Aerial crown-view tile of a tropical tree (Barro Colorado Island, Panama), acquired 20250414:
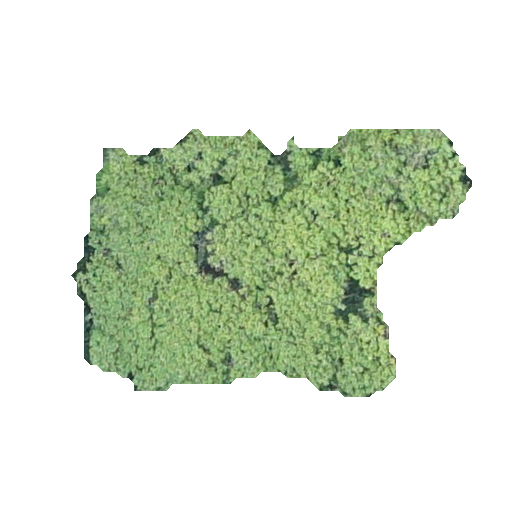
Species: Guazuma ulmifolia
GBIF accepted scientific name: Guazuma ulmifolia
Crown area: 115.629 m²